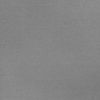
Atmospheric dust classification: dusty